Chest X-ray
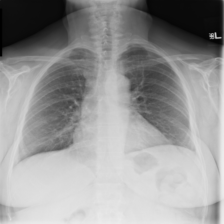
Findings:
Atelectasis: negative
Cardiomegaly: negative
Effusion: negative
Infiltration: negative
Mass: negative
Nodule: negative
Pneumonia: negative
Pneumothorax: negative
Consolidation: negative
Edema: negative
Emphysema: negative
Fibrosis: negative
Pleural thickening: negative
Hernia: negative